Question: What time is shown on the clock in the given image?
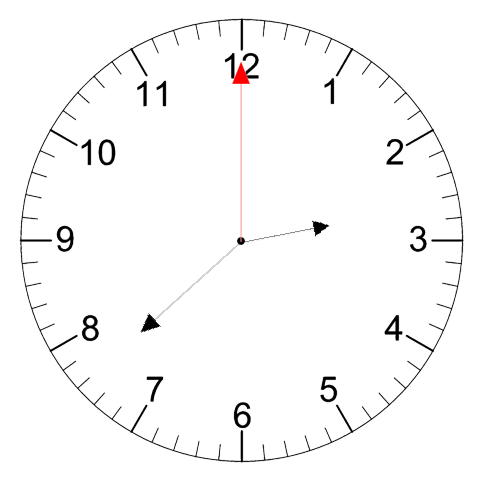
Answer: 02:38:00